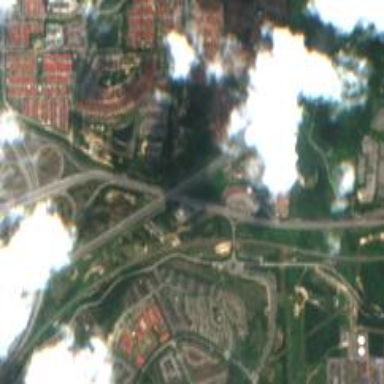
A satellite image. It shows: Motorway junction.